Question: Hopefully this image is readable on here...

This is my first project implementing MVP. I've got three classes. My main form, aptly named 'FrmMain', 'FrmMainPresenter', and then 'MainOps' which has some extra stuff.
On 'FrmMain', I've got a reference to 'FrmMainPresenter', and on 'FrmMainPresenter' I have a reference to 'FrmMain'.
An event on 'FrmMain' calls a method on 'FrmMainPresenter'.
'FrmMainPresenter' is to get a control from the 'FrmMain' reference and call a method on 'MainOps' that accepts a 'GridControl' and 'Collection<Control>'.
However, upon trying to access the appropriate Grid and Collection within 'FrmMainPresenter', it tells me 'FrmMain' doesn't contain a definition for those controls
Code on 'FrmMain':
'''
private void genericCheckbox_CheckedChanged(object sender, EventArgs e)
{
_presenter.CheckBoxCheckedChanged();
}
'''
Code on 'FrmMainPresenter':
'''
public void CheckBoxCheckedChanged()
{
if (!_view.SuppressCheckedChanged)
_mo.UpdateFilter(_view.gdcSVNDefaultView, _view.Controls);
}
'''
Not sure what I'm doing incorrectly. I didn't think this was correct, but my only guess was to go and set the necessary controls to public in the Designer file, but that didn't work. Same results.
I guess the issue is because the interface for my form doesn't have the gridview / controls collection defined, my presenter class can't see it. But even then I'm not sure how I'd properly define it in the interface so that I could implement it on the form.
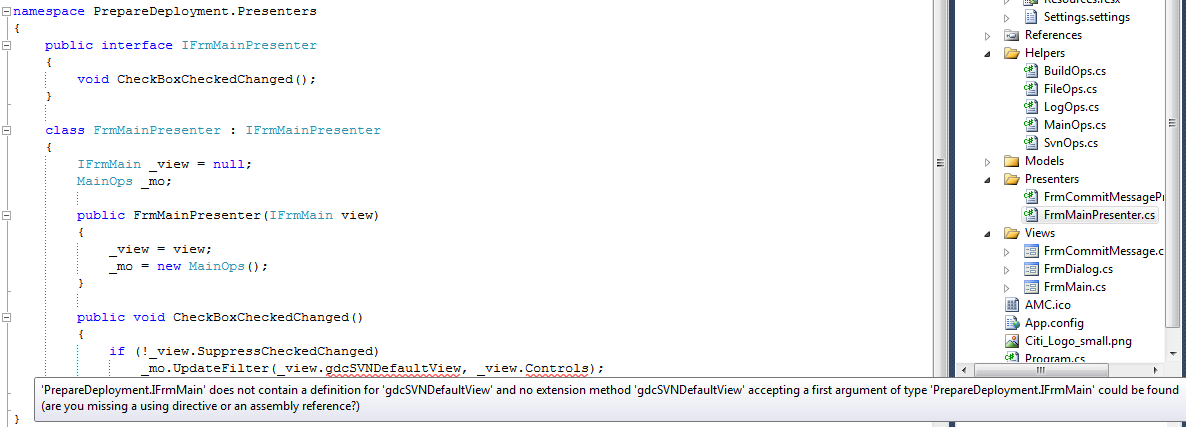
Answer: You can either make the 'Control' in 'FrmMain' public through the designer properties or add a public getter to the 'FrmMain' code which the 'FrmMainPresenter' can then access.
There are probably another half dozen ways this can be ultimately achieved but these are probably the 2 most common and easiest ways to do achieve your goal.